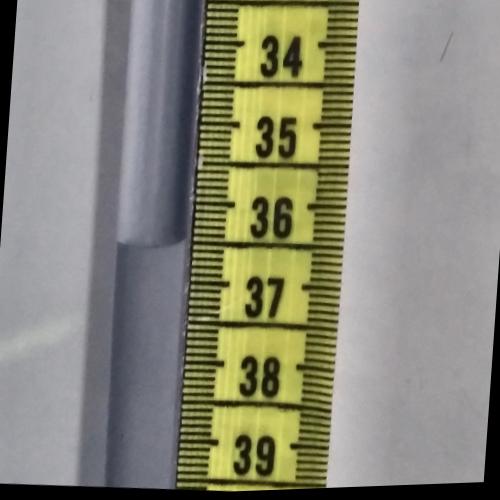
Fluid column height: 36.5 cm